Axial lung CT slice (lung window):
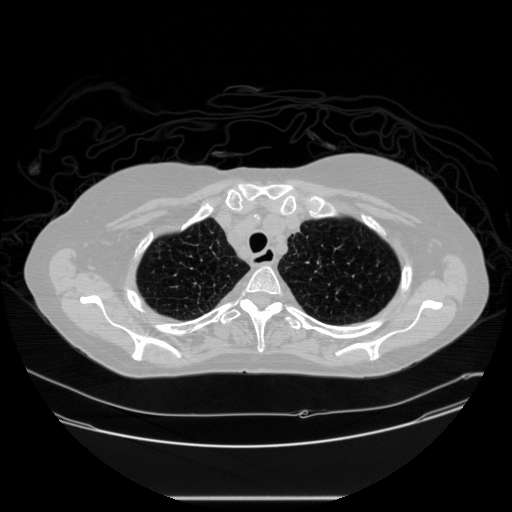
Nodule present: no